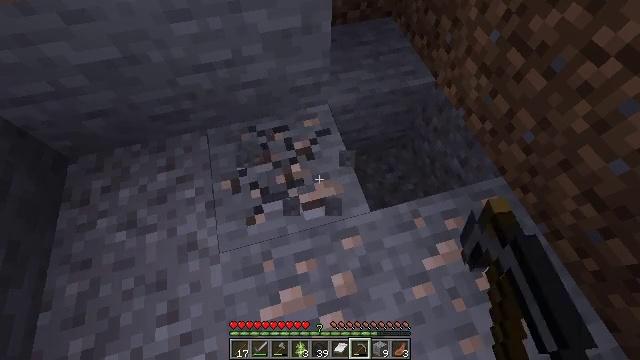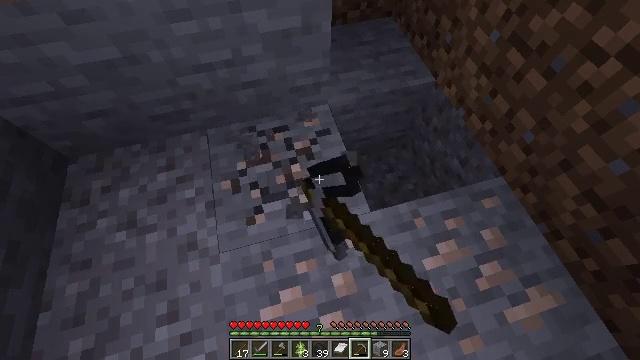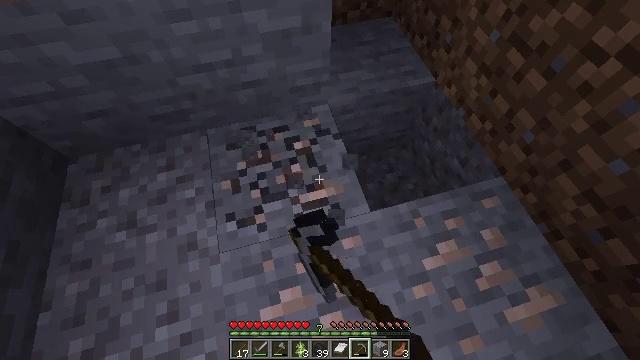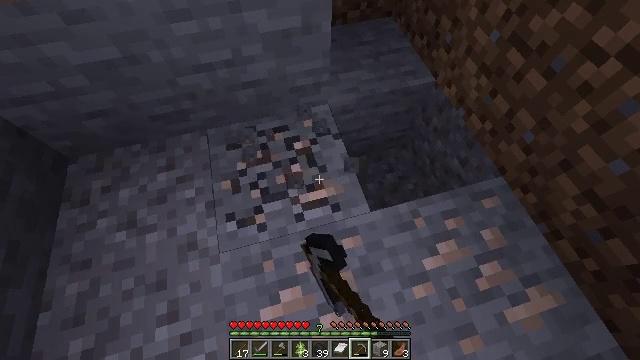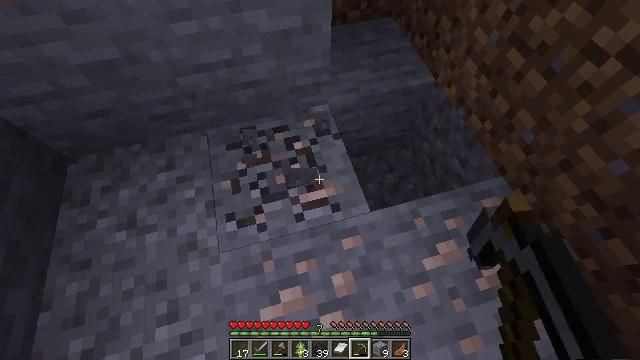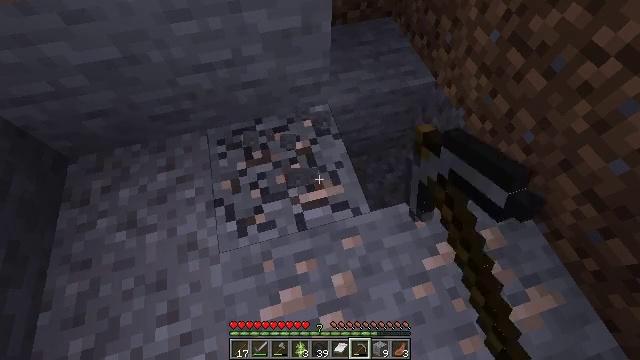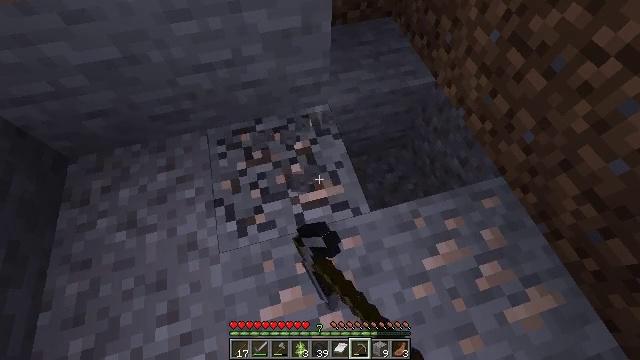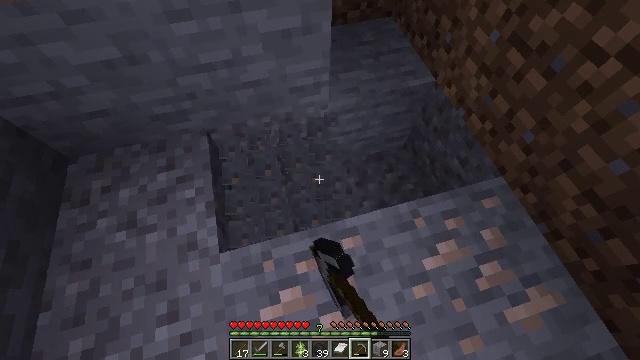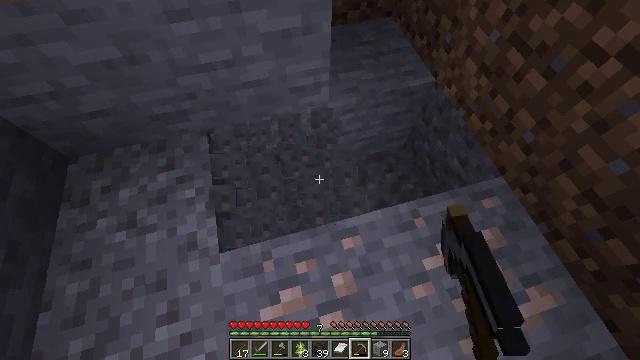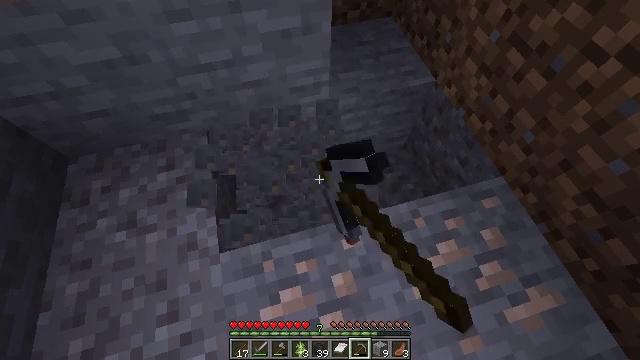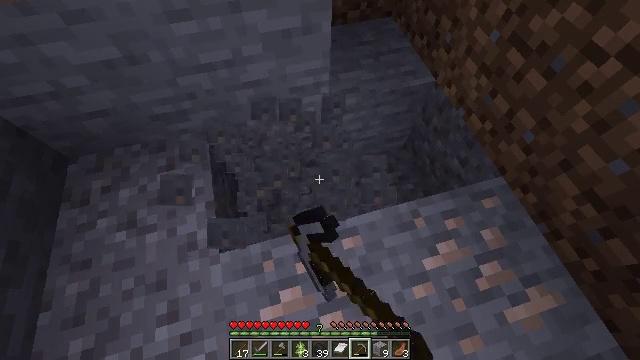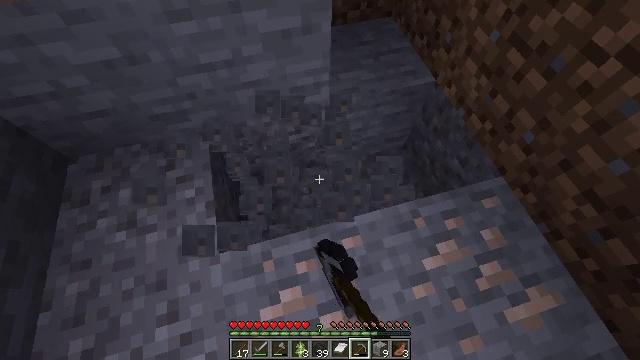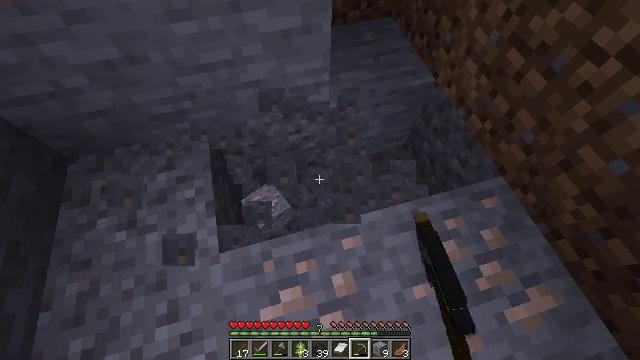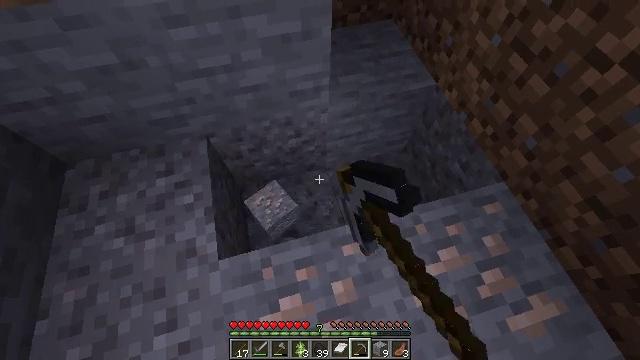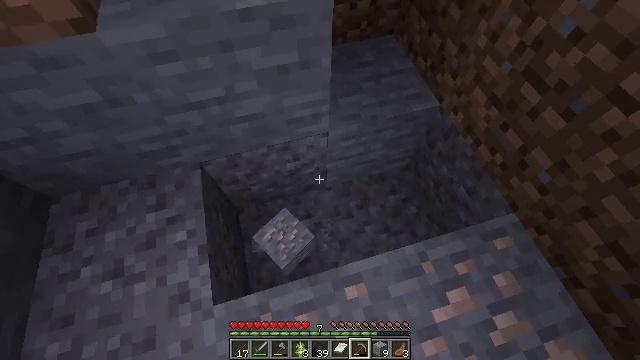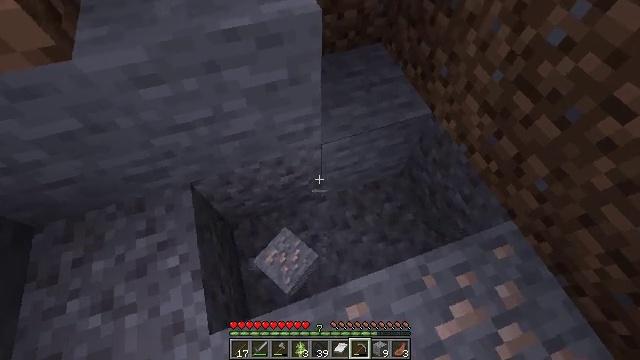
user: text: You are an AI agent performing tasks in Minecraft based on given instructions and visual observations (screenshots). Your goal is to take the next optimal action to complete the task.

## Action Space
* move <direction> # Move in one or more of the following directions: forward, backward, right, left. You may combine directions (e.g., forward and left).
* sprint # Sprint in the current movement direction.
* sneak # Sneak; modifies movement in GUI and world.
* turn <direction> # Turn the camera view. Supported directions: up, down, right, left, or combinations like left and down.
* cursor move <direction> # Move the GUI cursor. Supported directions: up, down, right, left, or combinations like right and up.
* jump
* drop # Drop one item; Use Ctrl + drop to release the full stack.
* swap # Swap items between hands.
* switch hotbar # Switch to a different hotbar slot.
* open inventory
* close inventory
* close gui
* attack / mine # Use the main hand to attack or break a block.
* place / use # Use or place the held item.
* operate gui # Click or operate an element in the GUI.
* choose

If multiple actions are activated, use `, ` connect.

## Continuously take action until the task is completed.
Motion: motion action
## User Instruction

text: Dig through stone to find iron ore.
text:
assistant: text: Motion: attack / mine
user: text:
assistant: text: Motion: attack / mine
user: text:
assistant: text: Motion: attack / mine
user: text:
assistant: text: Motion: attack / mine
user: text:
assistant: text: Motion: attack / mine
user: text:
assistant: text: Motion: attack / mine
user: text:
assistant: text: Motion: attack / mine
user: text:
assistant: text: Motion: attack / mine
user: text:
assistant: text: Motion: attack / mine
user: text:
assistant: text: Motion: attack / mine
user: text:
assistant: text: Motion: attack / mine
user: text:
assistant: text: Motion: attack / mine
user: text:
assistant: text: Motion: move forward, attack / mine
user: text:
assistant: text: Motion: move forward, attack / mine
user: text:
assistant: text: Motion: move forward, turn right
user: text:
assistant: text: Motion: move forward, turn right and up
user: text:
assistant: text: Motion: move forward, turn right and up
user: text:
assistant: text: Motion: turn right
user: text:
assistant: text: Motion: turn right
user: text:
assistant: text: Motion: turn right
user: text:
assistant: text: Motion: turn right
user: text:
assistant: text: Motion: turn right
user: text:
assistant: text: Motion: turn right
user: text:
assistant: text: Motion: turn right
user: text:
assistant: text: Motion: turn right
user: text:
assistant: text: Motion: turn right
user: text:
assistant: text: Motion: turn right
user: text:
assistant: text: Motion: turn right and up
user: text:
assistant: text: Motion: turn right and up
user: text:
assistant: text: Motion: turn right and up